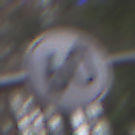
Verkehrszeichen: EndeGeschwindigkeit60
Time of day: Midday
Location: Outdoor (Nature)
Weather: Overcast
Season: Autumn
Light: Natural